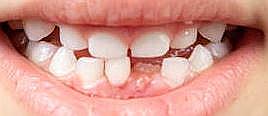
Condition: hypodontia